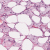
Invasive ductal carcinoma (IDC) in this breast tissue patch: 0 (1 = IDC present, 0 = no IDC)